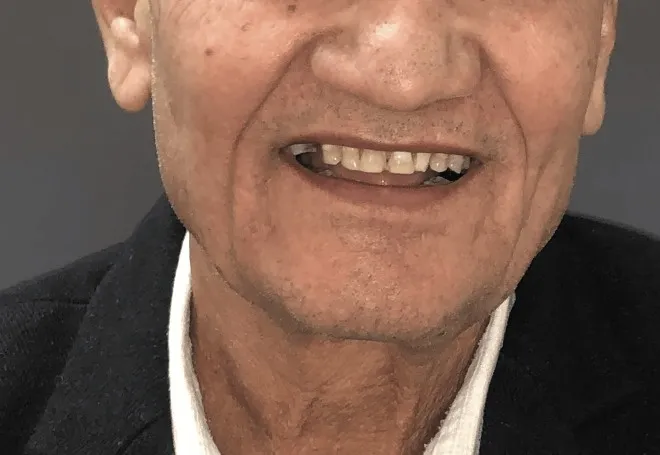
Preoperative extraoral portrait view.
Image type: medical_photograph (other_medical_photograph)